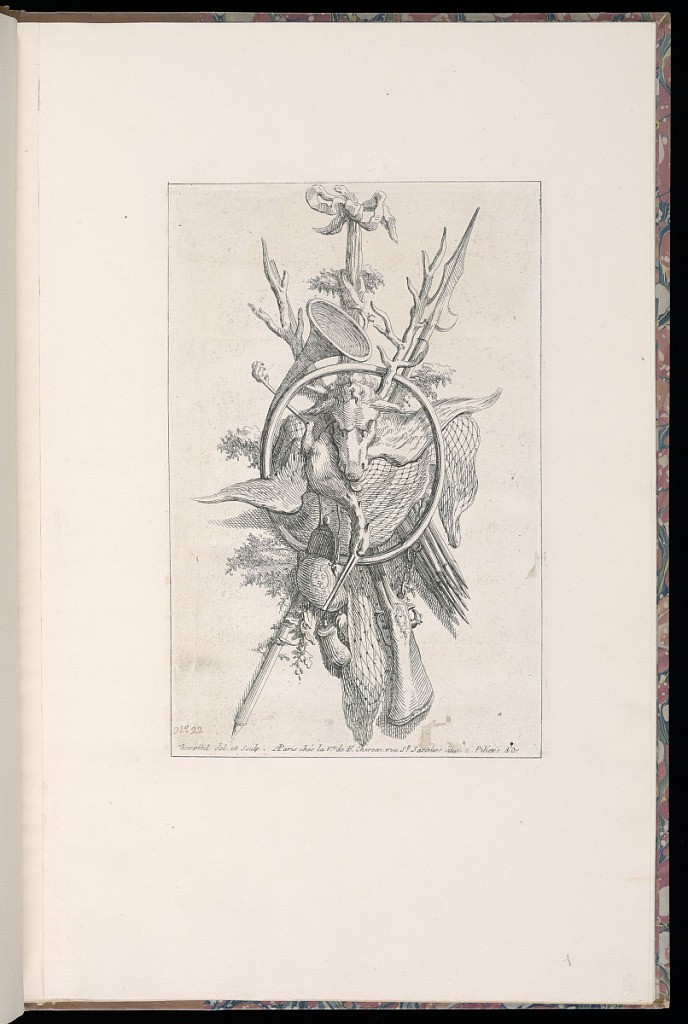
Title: Design for a Trophy
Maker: Mathurin Cherpitel, French, 1736 – 1809
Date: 1755–68
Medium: Etching on laid paper
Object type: Print
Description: Design for a hunting trophy hanging from a tied ribbon. The trophy includes, a deer's head, bird, horn, net, purse, rifle, powder flask and foliage. The plate is signed.